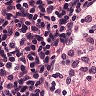
Metastatic tissue present: no